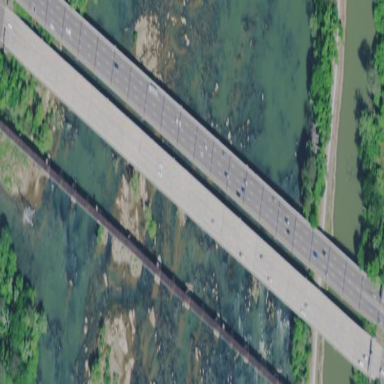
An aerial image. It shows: Man-made bridge.